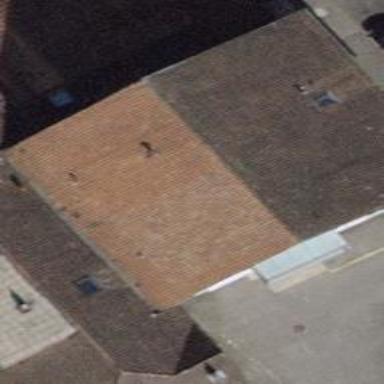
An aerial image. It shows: Terrace-style building with gabled roof.